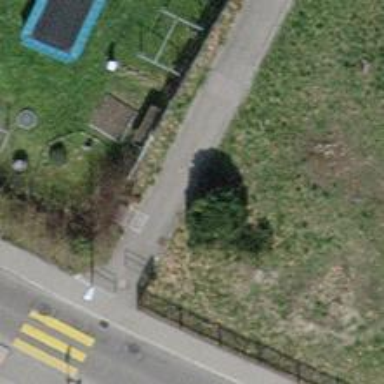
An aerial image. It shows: Cycle barrier.